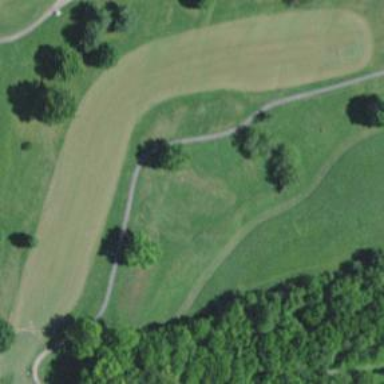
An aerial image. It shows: Grassy area designated as golf fairway.